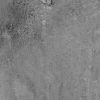
Atmospheric dust classification: not_dusty